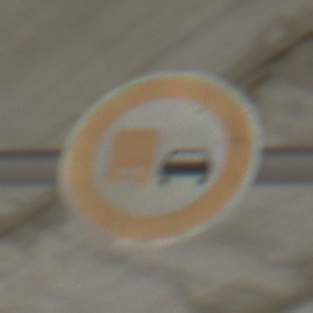
Verkehrszeichen: UeberholverbotKraftfahrzeuge
Umgebung: Roofed, Suburban
Tageszeit: MorningAfternoon
Wetter: PartlyCloudy
Licht: Natural
Jahreszeit: Winter
Kontrast: LowContrast